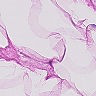
Metastatic tissue present: no